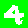
Digit: 4